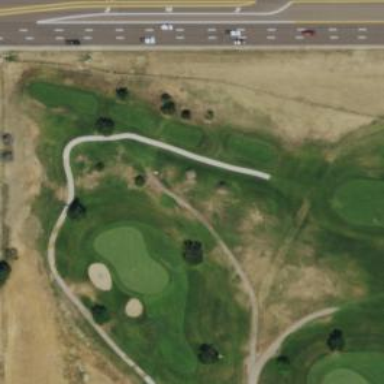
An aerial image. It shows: Service road used as golf cart path.